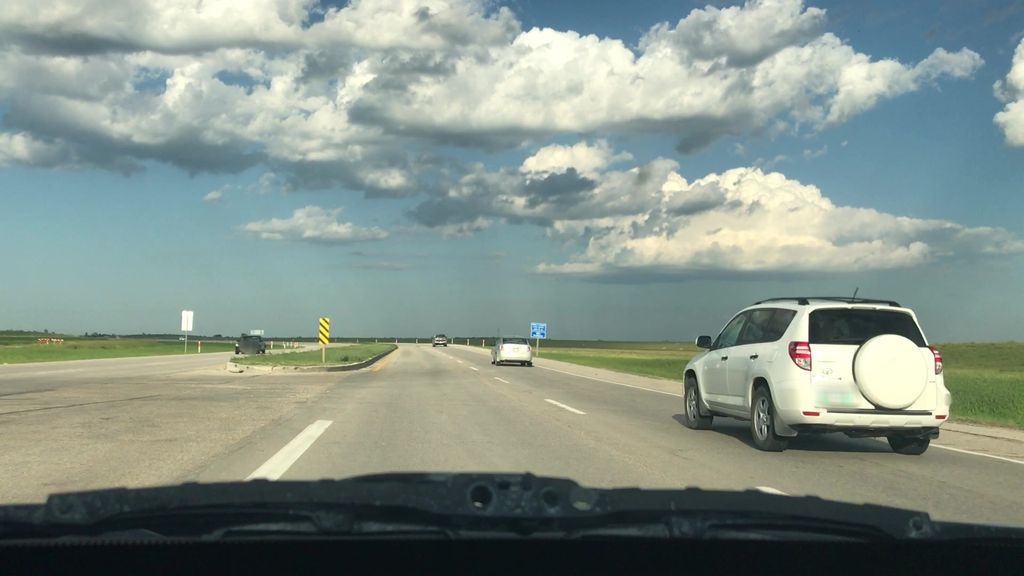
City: winnipeg